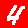
Digit: 4